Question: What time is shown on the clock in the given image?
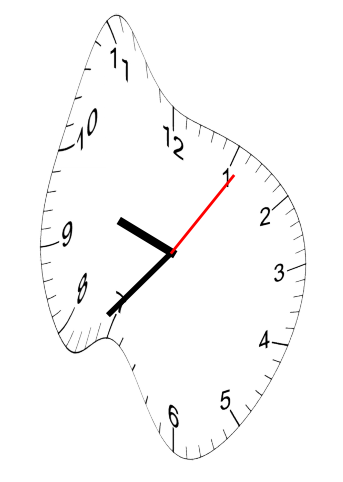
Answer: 09:37:06